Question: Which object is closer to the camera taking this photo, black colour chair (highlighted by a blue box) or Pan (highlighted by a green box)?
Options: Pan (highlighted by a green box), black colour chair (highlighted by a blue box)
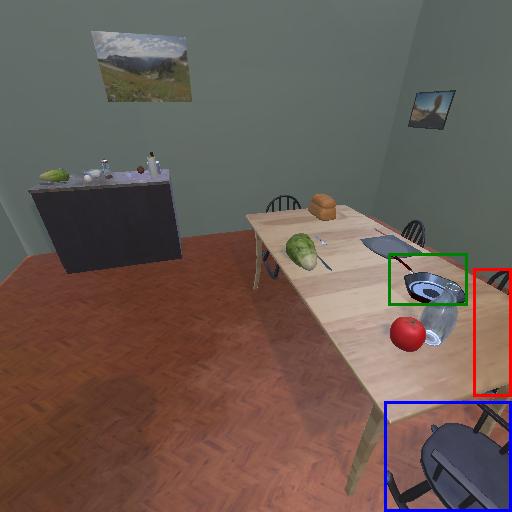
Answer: Pan (highlighted by a green box)